Question: Count the number of objects in the diagram.
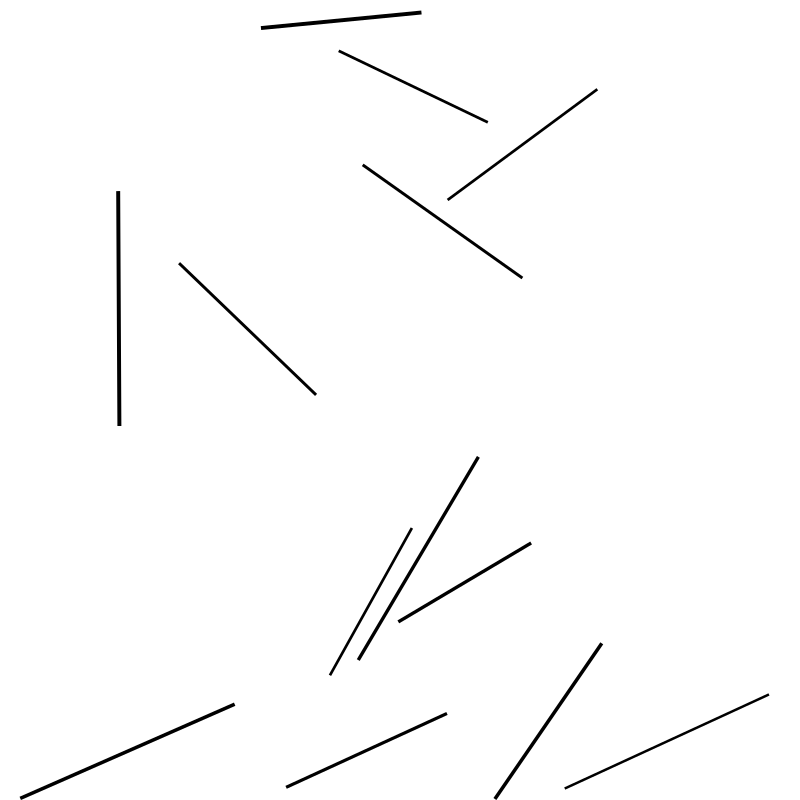
Answer: 13